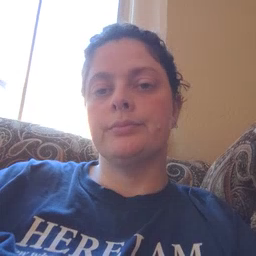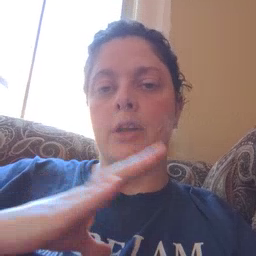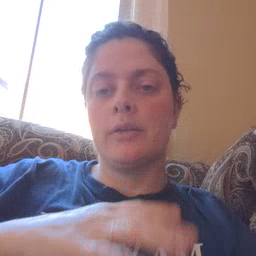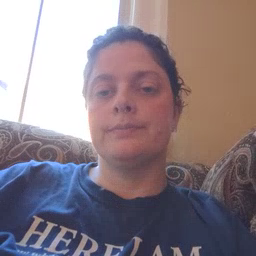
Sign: fine